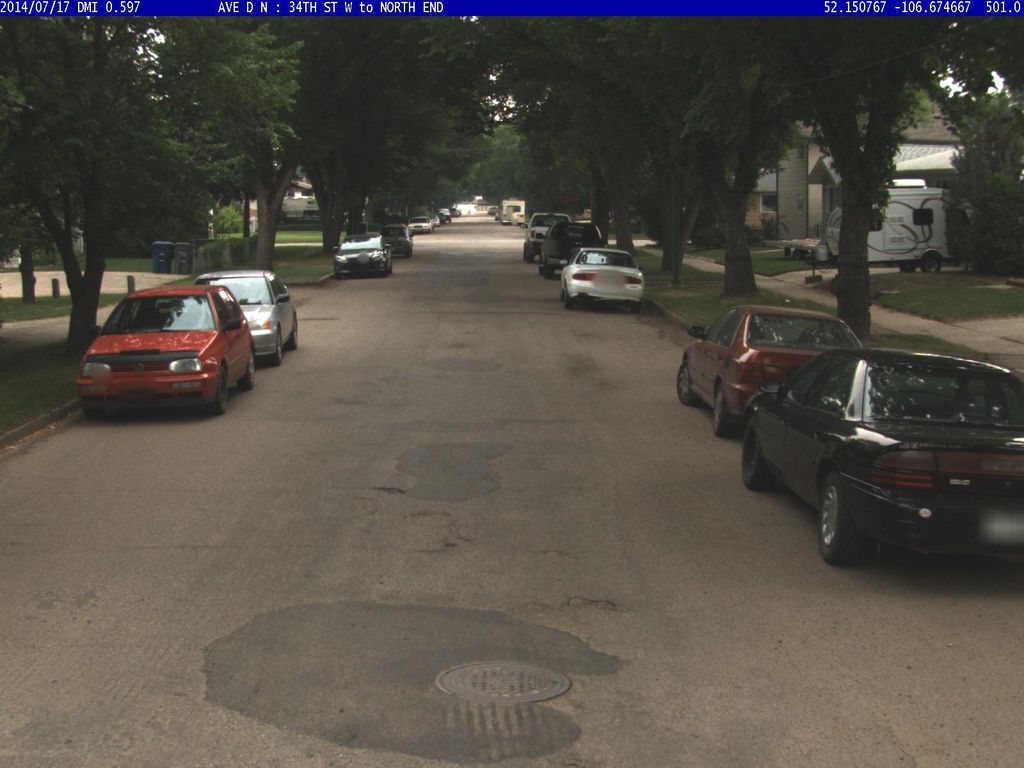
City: saskatoon